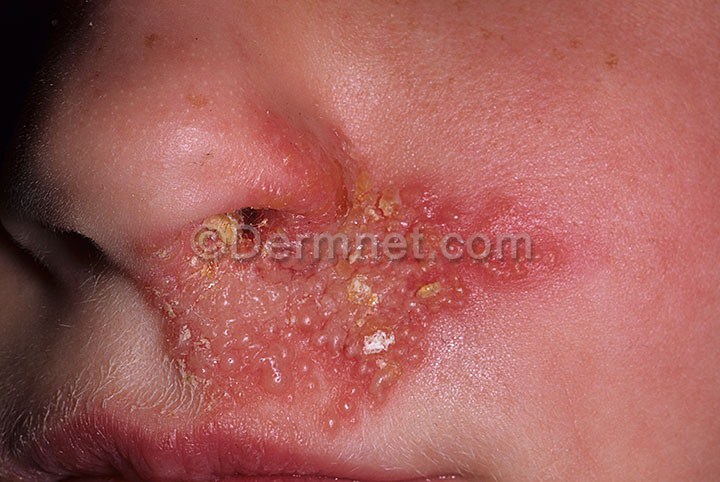
Disease: Warts Molluscum and other Viral Infections